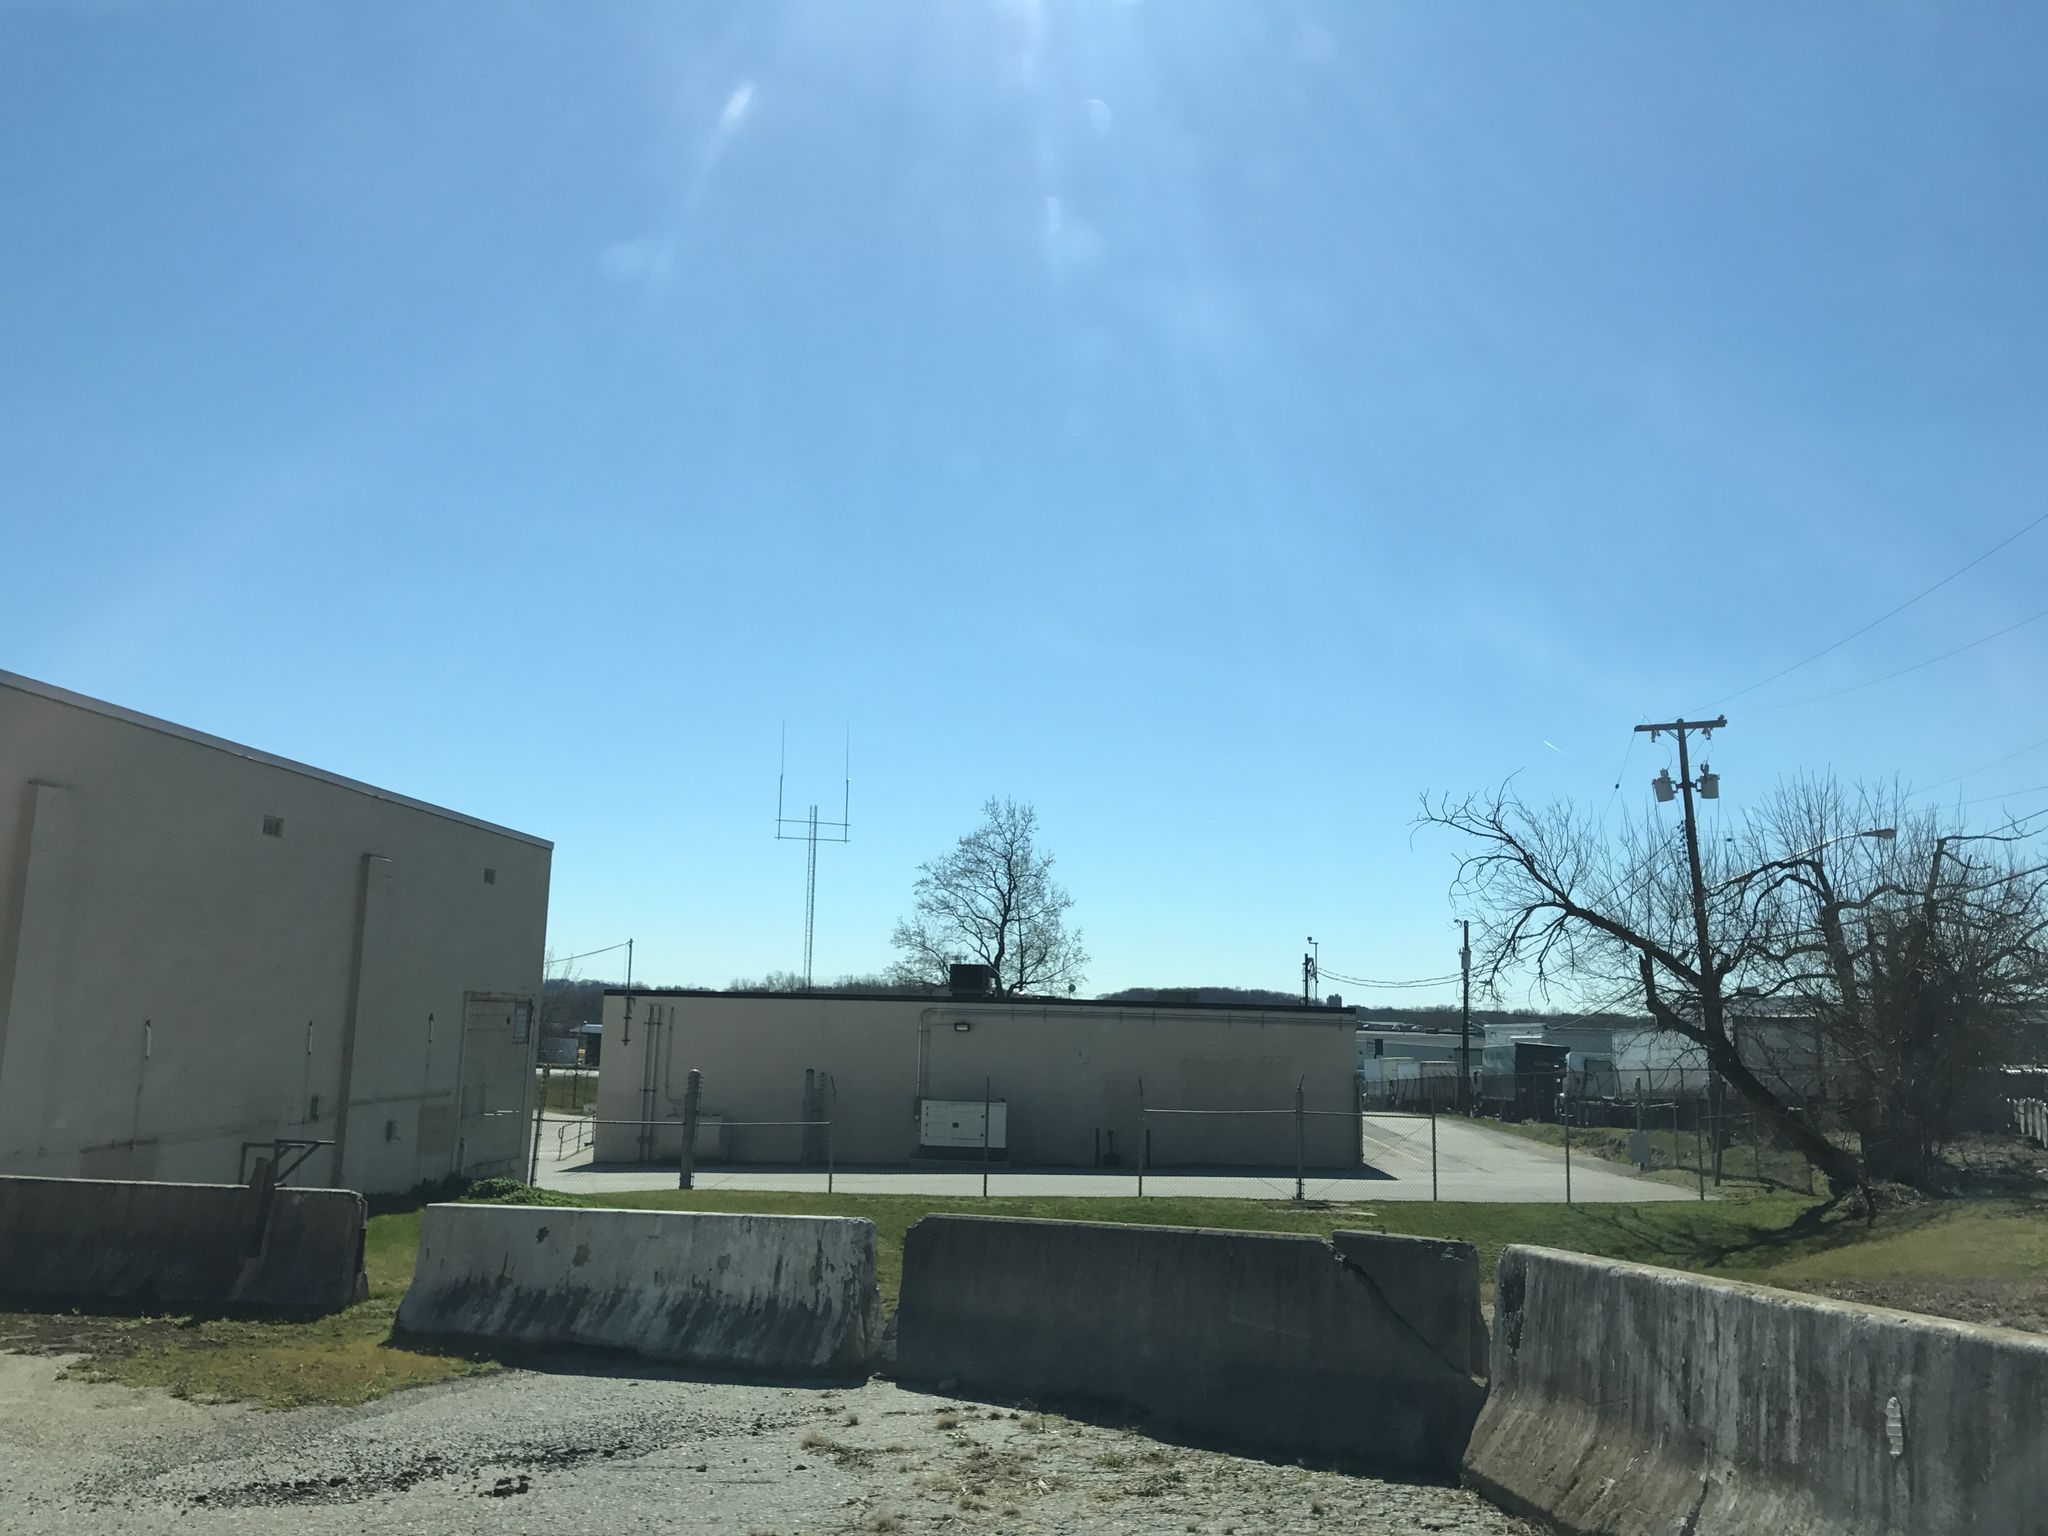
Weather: snowy
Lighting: day
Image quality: good
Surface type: driving surface
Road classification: service, residential, unclassified
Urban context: very low density rural
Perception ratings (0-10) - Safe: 1.41, Lively: 0.64, Beautiful: 1.26, Boring: 7.73, Depressing: 8.83, Wealthy: 1.65